Field crop: maize
Growth stage: 2
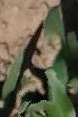
Species: maize